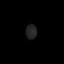
Tissue: prostate
Cell type: T cells
Senescence score: 0.6941
Nuclear area (px): 159
Mean DAPI intensity: 34.943